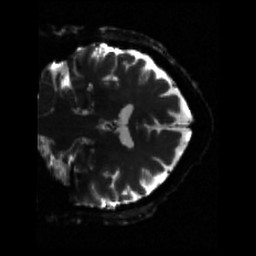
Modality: sbref
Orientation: coronal
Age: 69
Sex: male
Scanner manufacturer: siemens
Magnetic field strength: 3 T
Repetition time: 3.23 s
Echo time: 0.0892 s